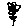
Label: flower